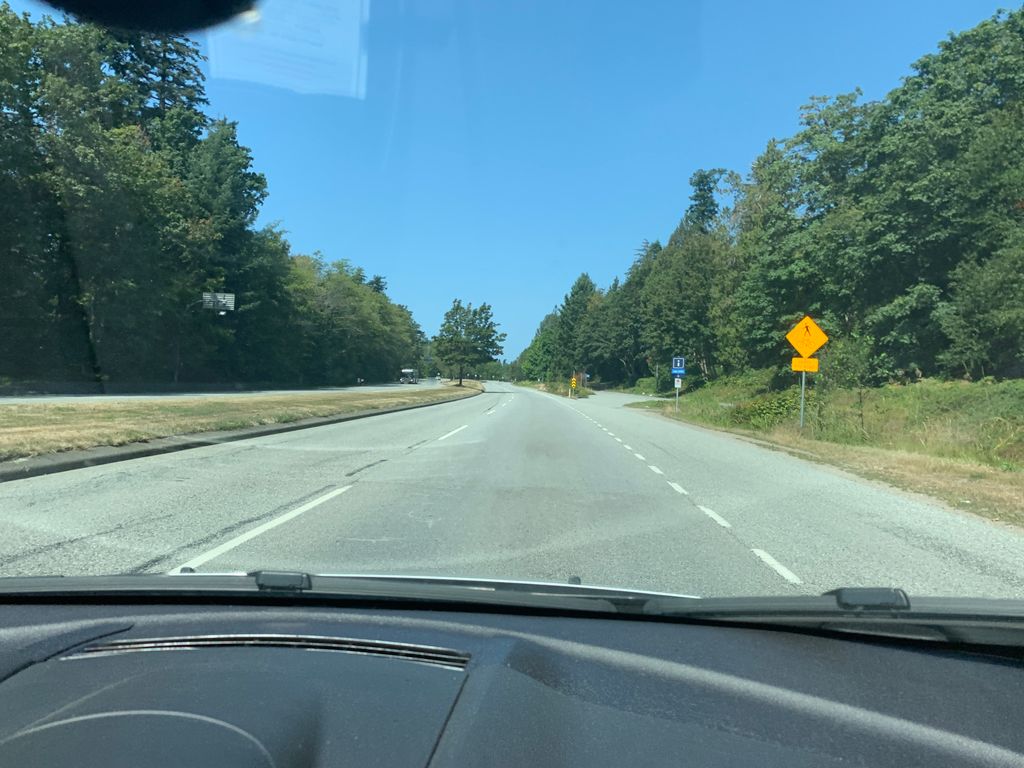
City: vancouver